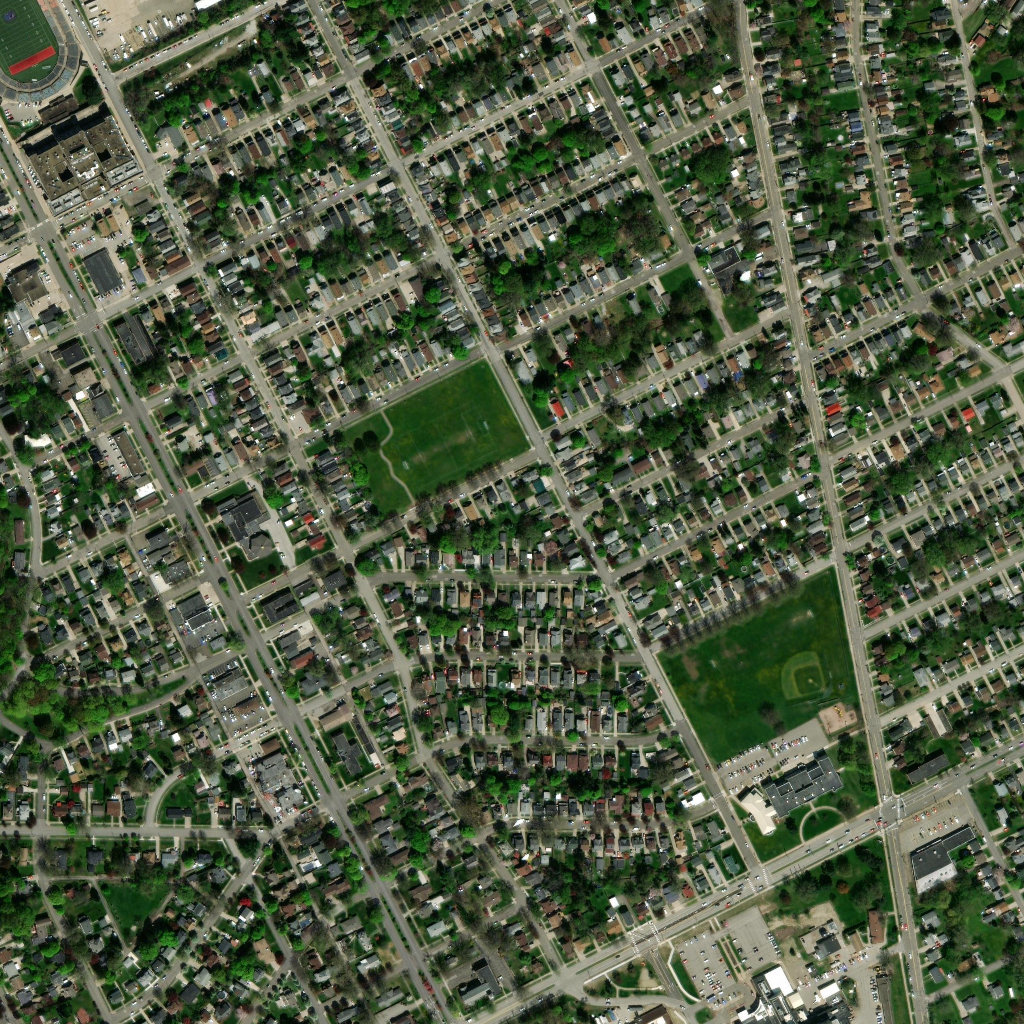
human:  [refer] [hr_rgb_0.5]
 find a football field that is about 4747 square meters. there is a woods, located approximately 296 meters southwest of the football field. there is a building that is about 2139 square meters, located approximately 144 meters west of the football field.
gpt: <box>[[38, 39, 49, 47, 0]]</box>